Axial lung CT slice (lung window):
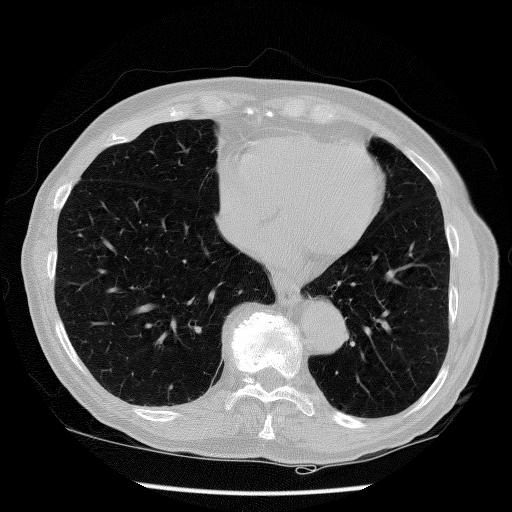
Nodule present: no